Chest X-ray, AP view. Patient: 52 years old, sex F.
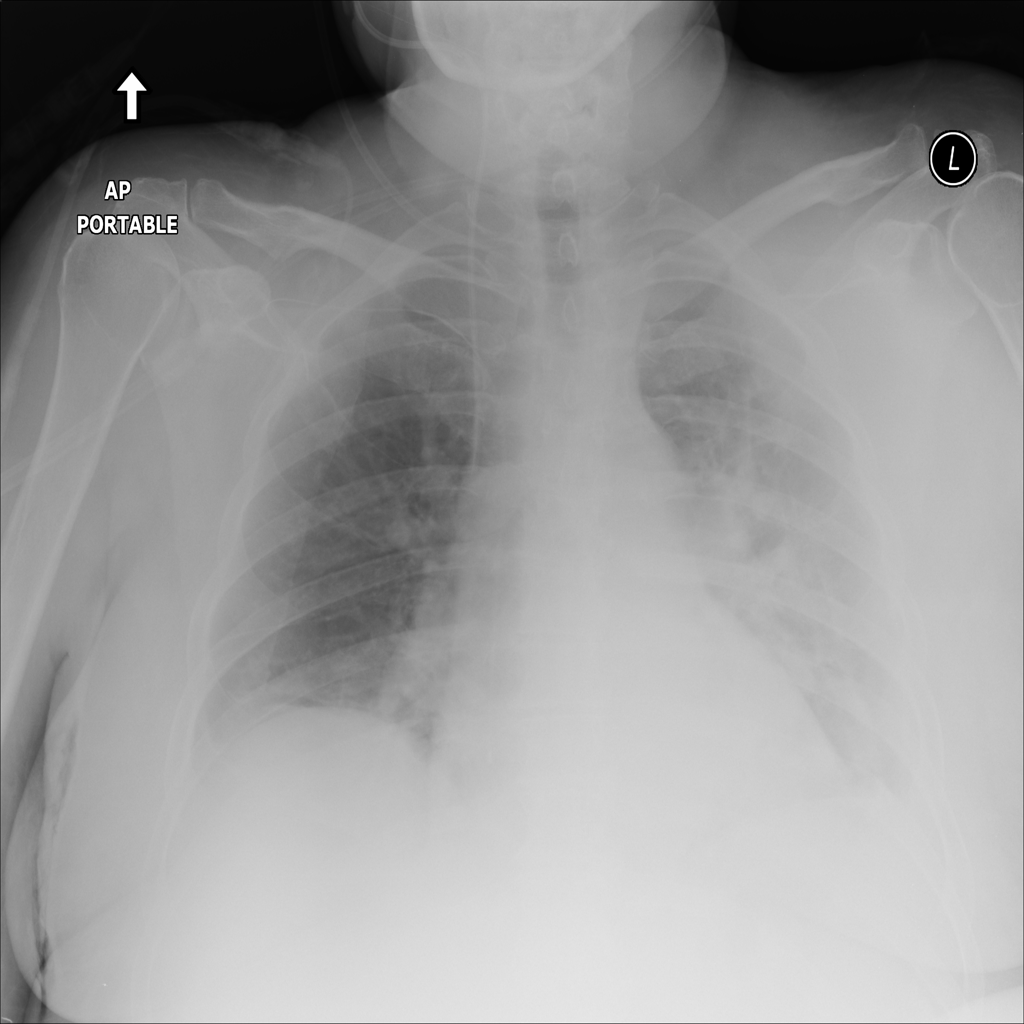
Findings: Effusion